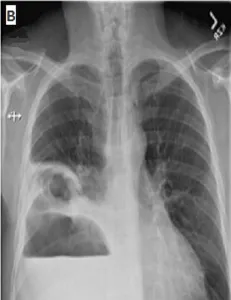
Day 2 post-admission chest X-rays showing the development of large fluid-filled cavities.
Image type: radiology (x_ray)